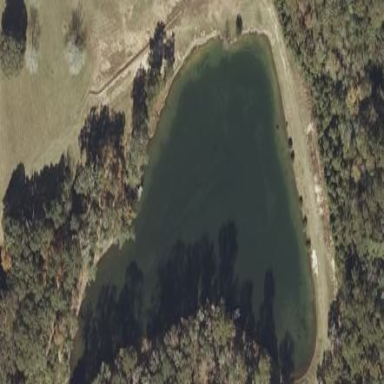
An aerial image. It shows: Pond formed by natural waterway.